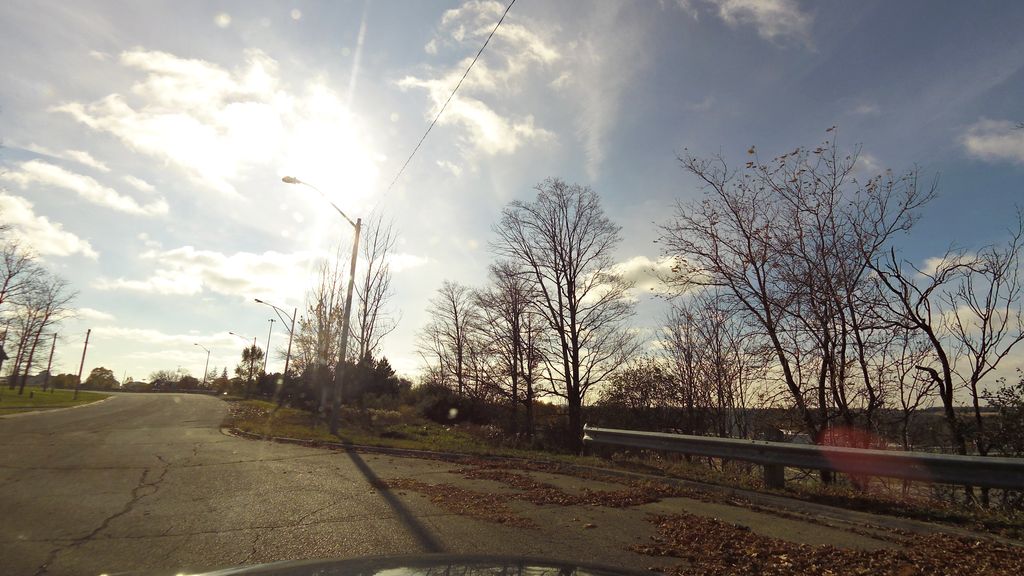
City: kitchener-waterloo